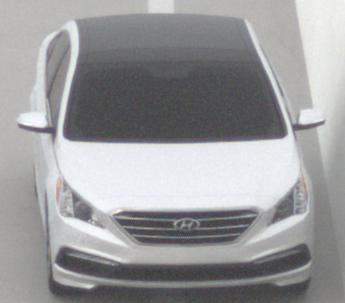
Make: Hyundai
Model: Sonata
Detailed model: Gen. 7
Model produced from: 2015
Model produced until: 2017
Doors: 4
Color: white
Road condition: dry road
Daytime: morning or afternoon
Contrast: low contrast